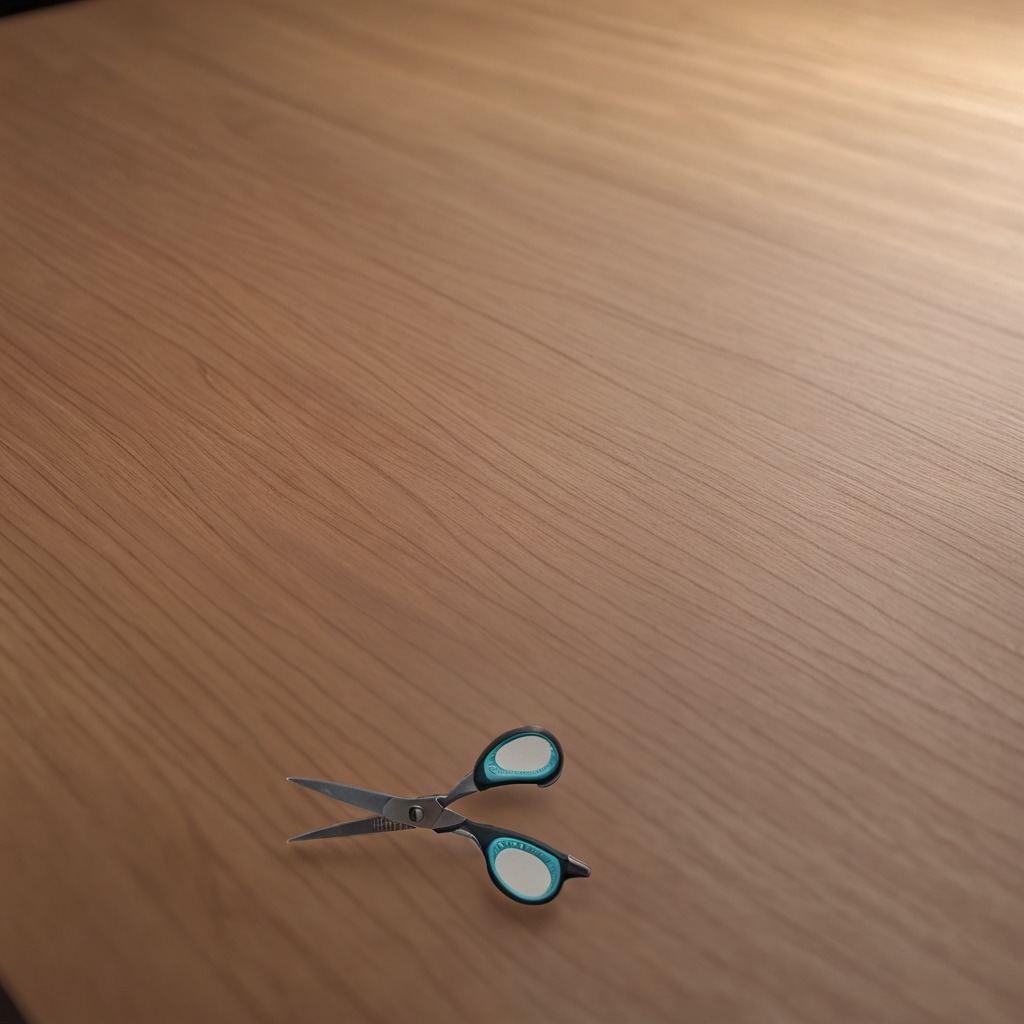
A scissor lying on a wooden table inside a workshop at night with soft shadows beneath the cloth.